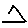
Label: triangle